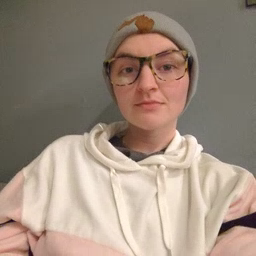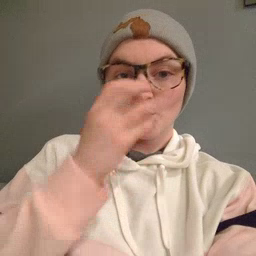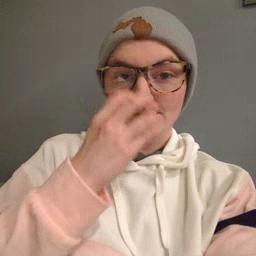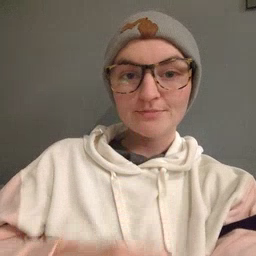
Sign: clown